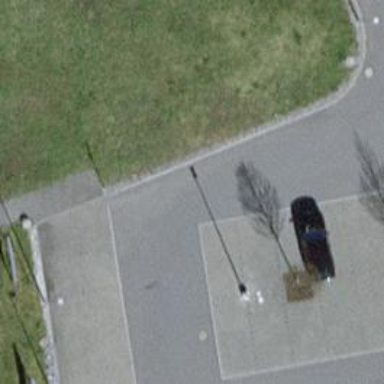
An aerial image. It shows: Asphalt parking aisle designated as service road.